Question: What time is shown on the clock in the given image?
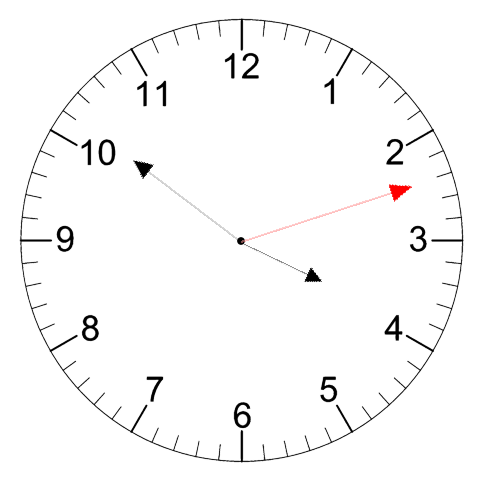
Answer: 03:51:12